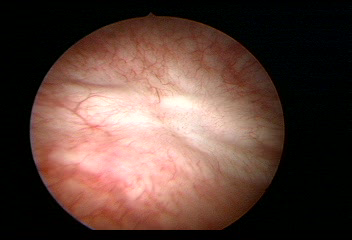
Modality: WLC
Class: Normal mucosa
Bladder cancer association: No